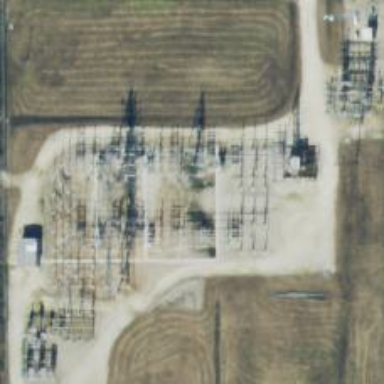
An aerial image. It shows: Switch used for power control.